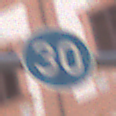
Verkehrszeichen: VorgeschriebeneMindestgeschwindigkeit
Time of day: MorningAfternoon
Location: Outdoor (Urban)
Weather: PartlyCloudy
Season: NotSpecified
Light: Natural